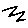
Label: zigzag